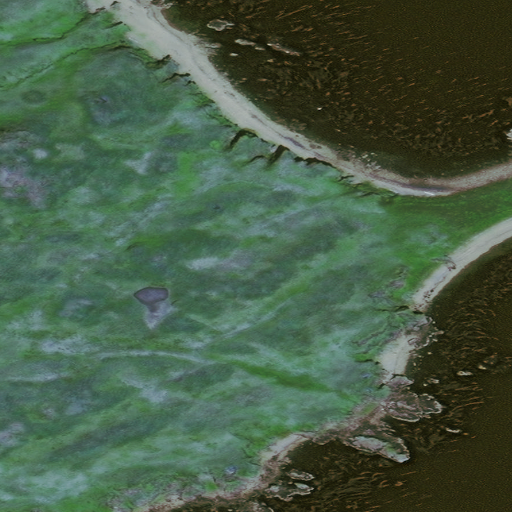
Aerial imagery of cape in Alaska named Uugdagan-yaga containing only unknown